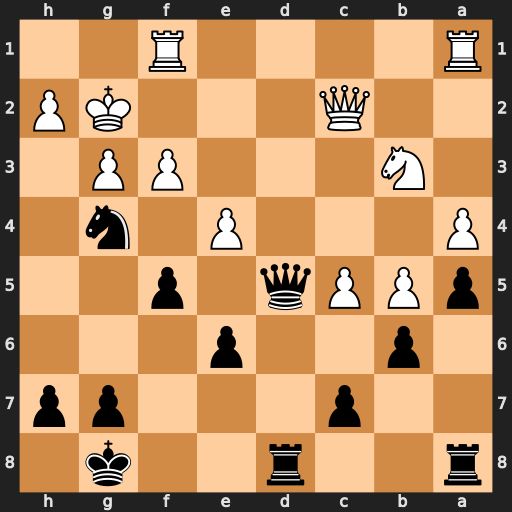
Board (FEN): r2r2k1/2p3pp/1p2p3/pPPq1p2/P3P1n1/1N3PP1/2Q3KP/R4R2
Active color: b
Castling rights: -
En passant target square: -
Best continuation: Ne3+ Kf2 Nxc2 exd5 Nxa1